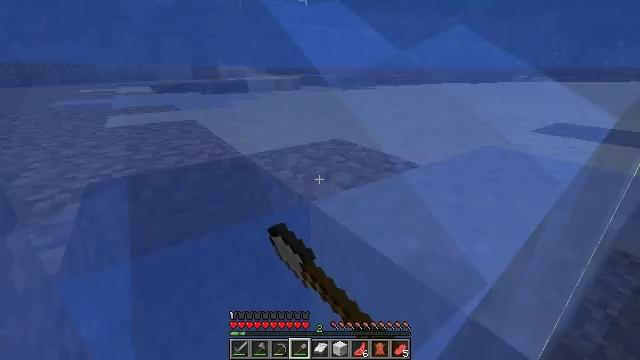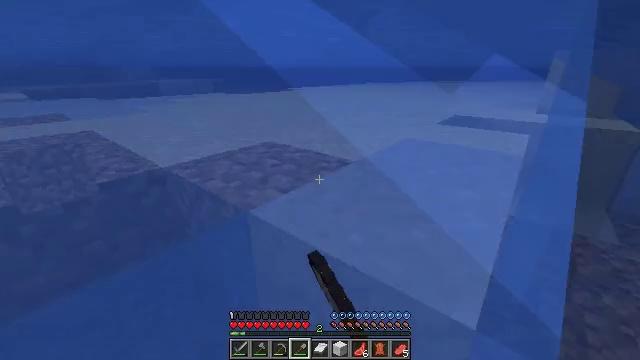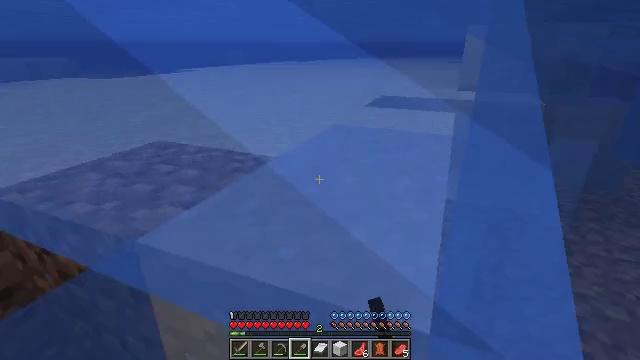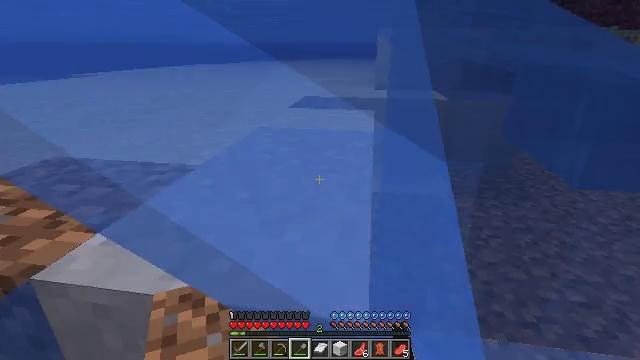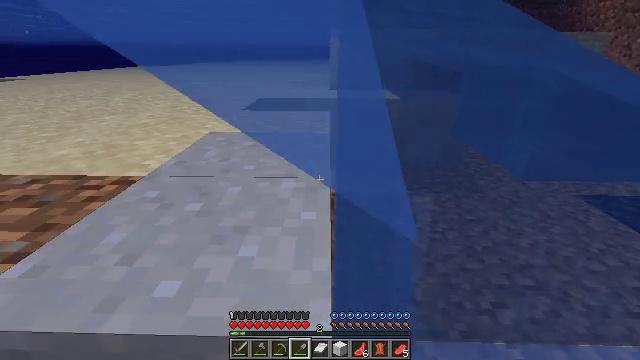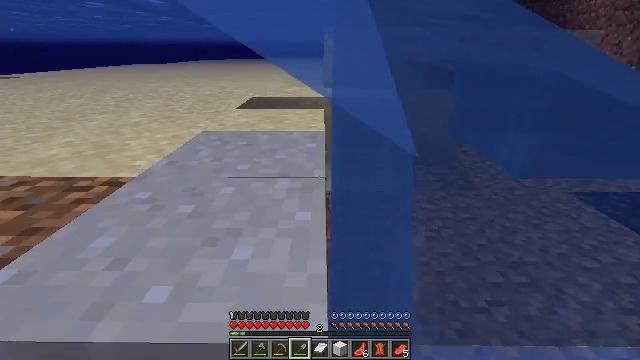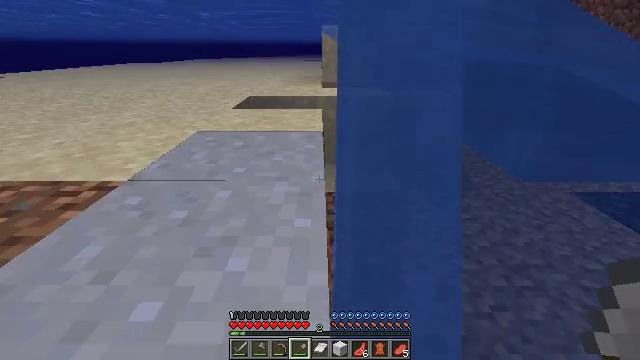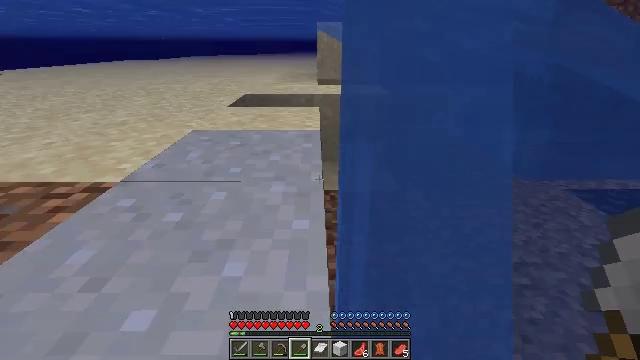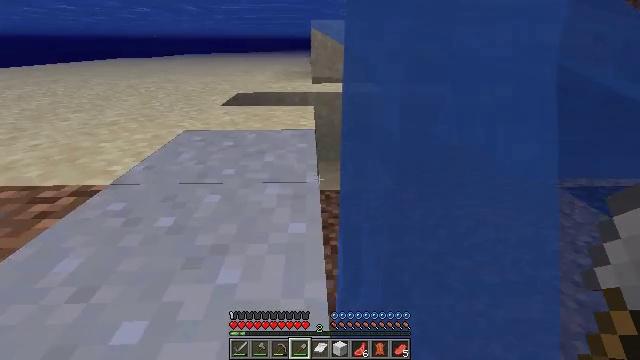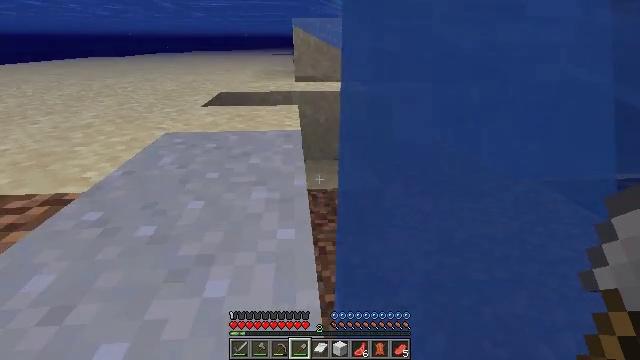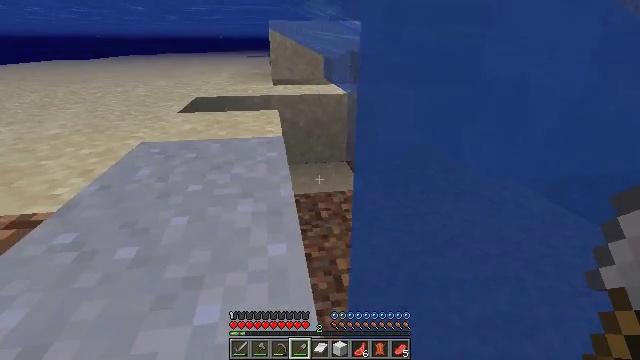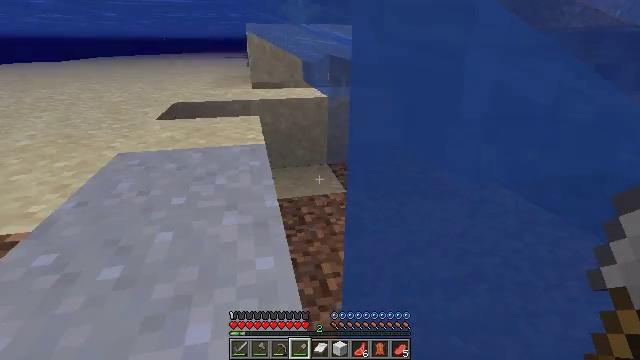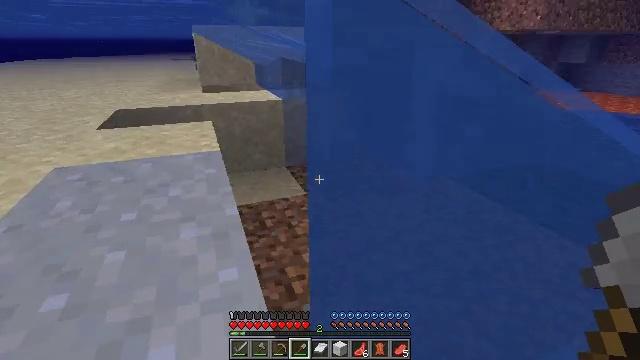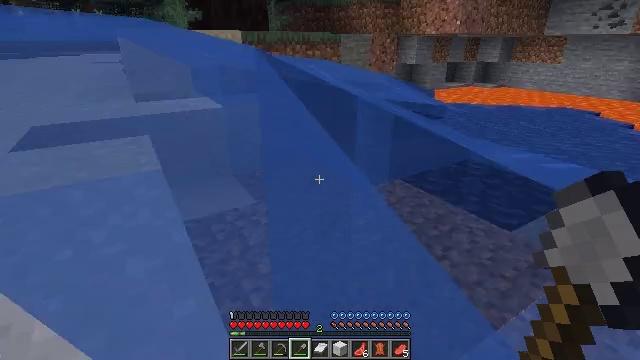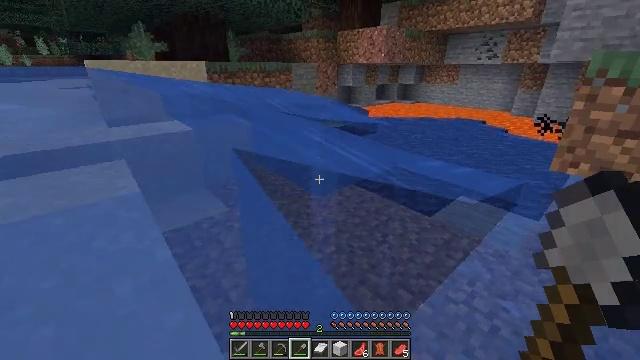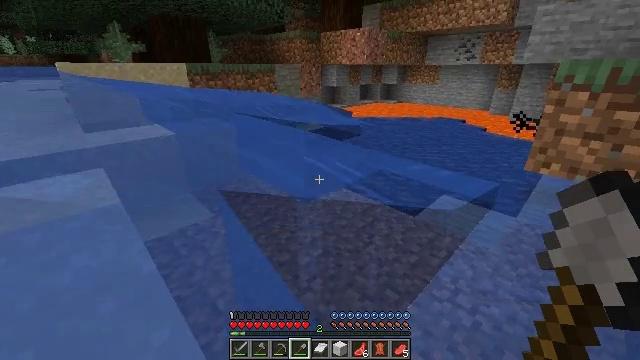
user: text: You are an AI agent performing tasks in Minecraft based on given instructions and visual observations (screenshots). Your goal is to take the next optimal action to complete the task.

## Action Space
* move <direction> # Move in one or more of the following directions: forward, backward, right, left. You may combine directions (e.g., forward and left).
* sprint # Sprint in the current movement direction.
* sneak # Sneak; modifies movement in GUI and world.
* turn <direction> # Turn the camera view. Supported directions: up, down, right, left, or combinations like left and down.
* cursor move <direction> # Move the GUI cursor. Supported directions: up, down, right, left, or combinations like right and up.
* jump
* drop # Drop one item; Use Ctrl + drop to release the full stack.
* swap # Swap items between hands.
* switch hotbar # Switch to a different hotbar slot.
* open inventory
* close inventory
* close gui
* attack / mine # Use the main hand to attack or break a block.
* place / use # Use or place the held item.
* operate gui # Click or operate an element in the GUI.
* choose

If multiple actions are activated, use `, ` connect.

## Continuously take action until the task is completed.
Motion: motion action
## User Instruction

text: Break the clay block to collect it.
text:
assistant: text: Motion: move forward and move right, turn right
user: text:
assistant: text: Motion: move forward and move right, turn right
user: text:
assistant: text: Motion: move forward and move right, turn right
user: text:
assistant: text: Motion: move forward and move left, turn right
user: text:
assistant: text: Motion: move forward and move left, turn right
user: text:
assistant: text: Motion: move forward and move left
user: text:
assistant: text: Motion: move forward and move left
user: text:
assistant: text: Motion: move forward and move left, turn right
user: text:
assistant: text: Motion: move forward and move left, turn right
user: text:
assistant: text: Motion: move forward and move left, turn right, jump
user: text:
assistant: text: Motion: move forward and move left, turn right, jump
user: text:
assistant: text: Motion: move forward and move left, turn right, jump
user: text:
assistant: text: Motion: move forward and move left, turn right, jump
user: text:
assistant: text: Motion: move forward and move left, turn right
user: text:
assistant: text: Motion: move forward and move left, turn right
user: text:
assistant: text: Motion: move forward and move left
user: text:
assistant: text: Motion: move forward and move left
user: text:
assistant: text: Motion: move left
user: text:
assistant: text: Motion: move left
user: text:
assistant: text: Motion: move left
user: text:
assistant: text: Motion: move left
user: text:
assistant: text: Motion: move back and move left
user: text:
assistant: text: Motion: move back and move left
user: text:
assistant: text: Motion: move back and move left, jump
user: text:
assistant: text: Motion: move back and move left, turn right, jump
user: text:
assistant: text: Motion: move back and move left, jump
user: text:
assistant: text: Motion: move back and move left, jump
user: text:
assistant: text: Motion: move forward and move left, jump
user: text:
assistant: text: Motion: move forward and move left
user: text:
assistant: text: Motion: move forward and move left